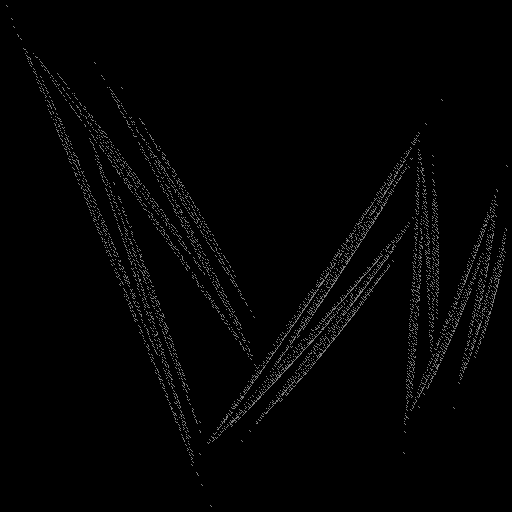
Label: bamboofern